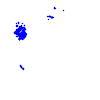
Particle: electron